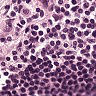
Metastatic tissue present: no